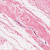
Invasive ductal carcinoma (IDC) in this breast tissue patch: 0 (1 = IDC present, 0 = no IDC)